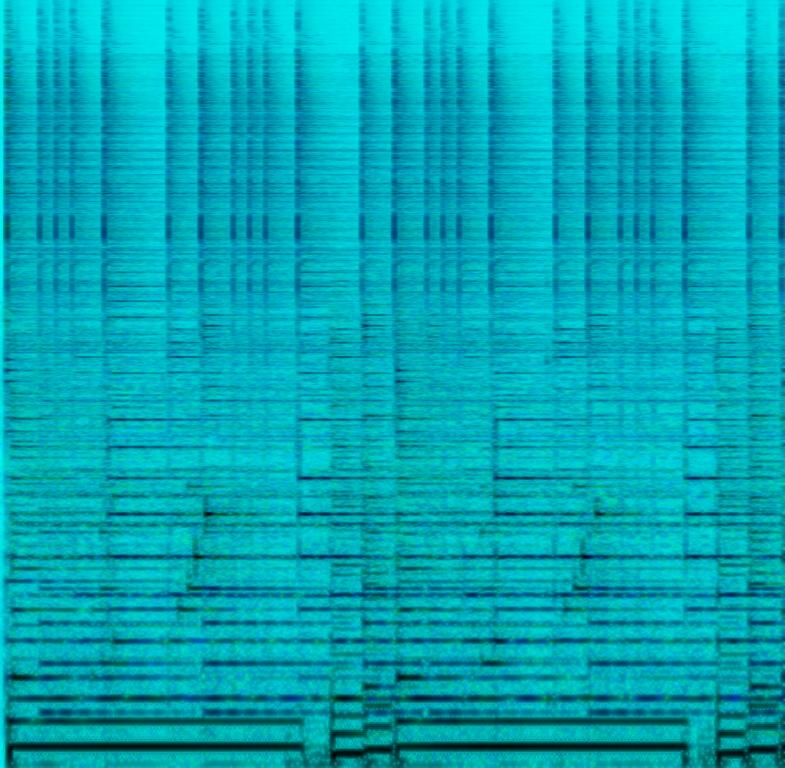
This instrumental slow rock song features a guitar playing arpeggiated chords. This is accompanied by a piano playing passing chords. The percussion consists of only the ride cymbal being struck in a set of two strokes followed by a set of four strokes. This pattern continues throughout the song. The bass plays the root notes and filler notes at the start of each bar. There are no voices in this song. This song can be played in a coffee shop.